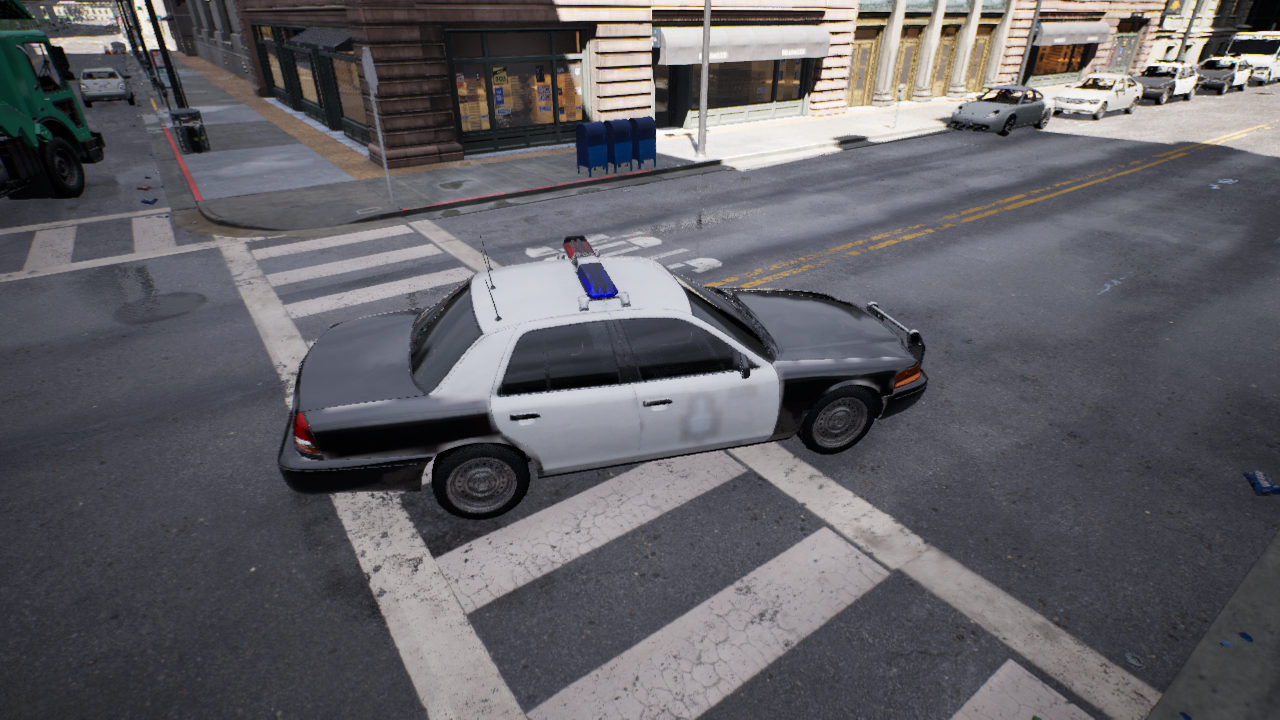
Venue: intersection
Lighting: clear day
Vehicle rig: sedan